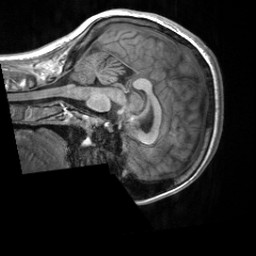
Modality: T1w
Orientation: sagittal
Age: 20
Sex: female
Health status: healthy
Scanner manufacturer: siemens
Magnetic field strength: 3 T
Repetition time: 2 s
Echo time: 0.00232 s